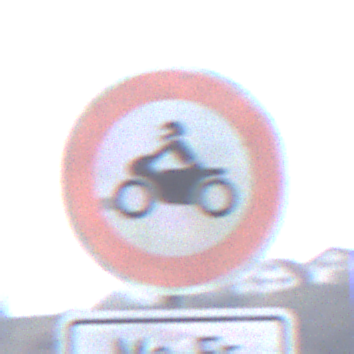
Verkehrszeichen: VerbotKraftraeder
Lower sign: ZeitangabenMitBeschraenkungAufWochentage2
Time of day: MorningAfternoon
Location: Outdoor (Suburban)
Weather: Overcast
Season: NotSpecified
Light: Natural